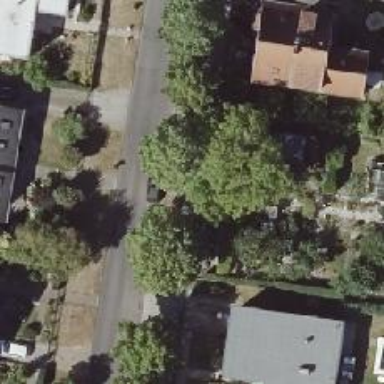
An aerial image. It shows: Footway.